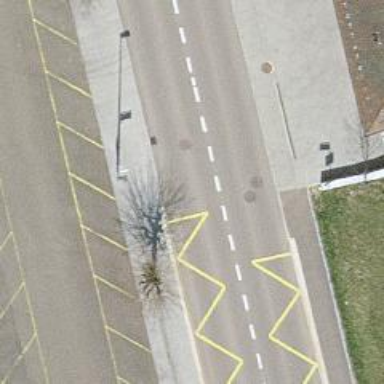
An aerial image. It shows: Bus stop with platform for public transport.